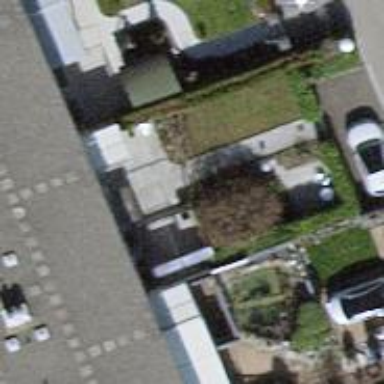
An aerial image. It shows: House with flat roof.